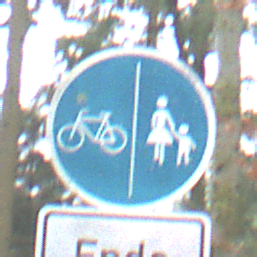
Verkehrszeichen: GetrennterRadUndGehwegRadwegLinks
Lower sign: HinweisDurchVerbaleAngabe2
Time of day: Midday
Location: Outdoor (Nature)
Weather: Overcast
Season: NotSpecified
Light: Natural